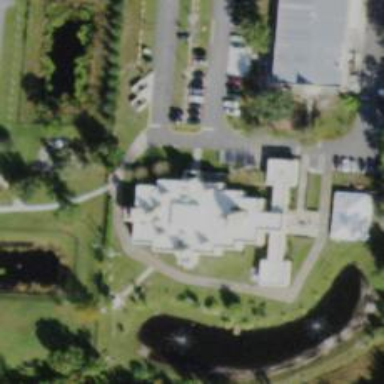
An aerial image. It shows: Building that serves as place of worship.